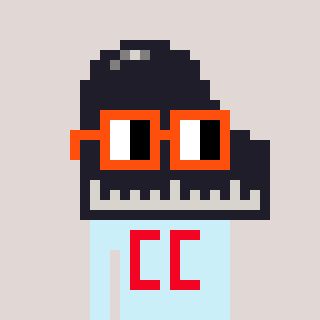
a pixel art character with square orange glasses, a piano-shaped head and a cold-colored body on a warm background